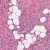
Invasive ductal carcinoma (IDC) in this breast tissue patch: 1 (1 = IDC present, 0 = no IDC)